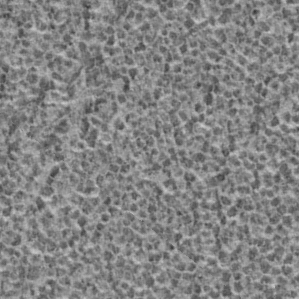
Label: frost